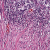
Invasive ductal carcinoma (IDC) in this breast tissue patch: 1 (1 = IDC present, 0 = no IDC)